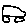
Label: car